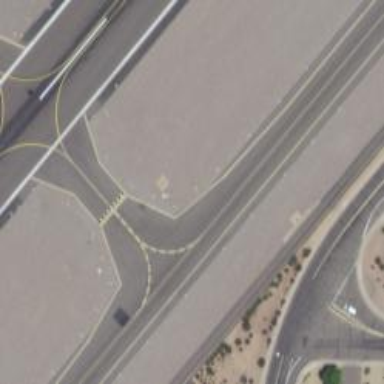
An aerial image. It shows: Asphalt taxiway at the airport.